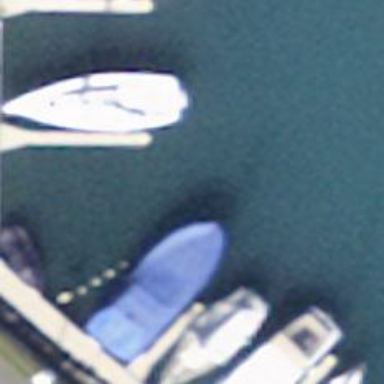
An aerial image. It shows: Man-made pier.